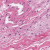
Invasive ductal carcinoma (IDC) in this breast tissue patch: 0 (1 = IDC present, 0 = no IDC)